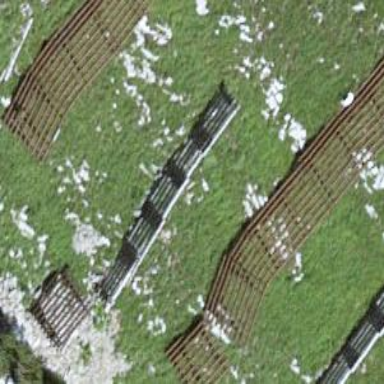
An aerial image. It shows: Avalanche protection barrier made by humans.